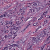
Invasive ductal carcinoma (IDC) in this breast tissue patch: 1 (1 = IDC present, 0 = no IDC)